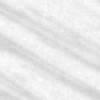
Label: change